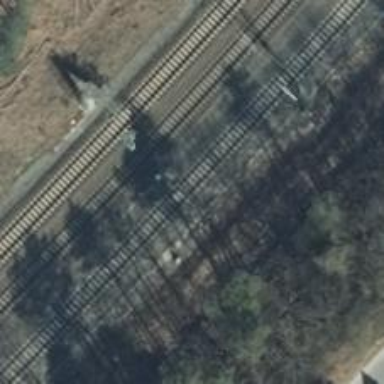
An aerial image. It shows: Railway signal.